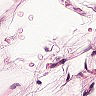
Metastatic tissue present: no